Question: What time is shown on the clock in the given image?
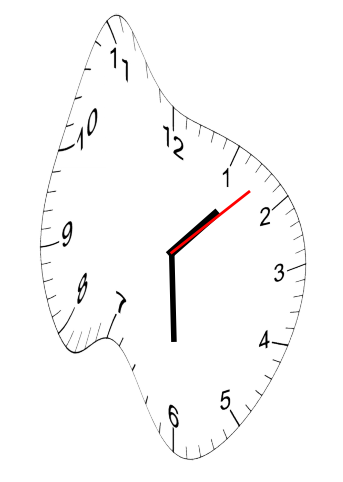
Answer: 01:30:08